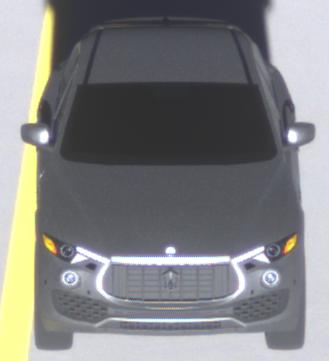
Make: Maserati
Model: Levante GT Hybrid
Detailed model: Levante
Model produced from: 2021/07
Model produced until: 2022/10
Doors: 4
Color: gray
Road condition: dry road
Daytime: sunrise or sunset
Contrast: high contrast